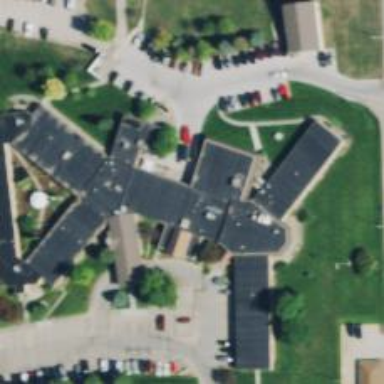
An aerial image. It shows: Nursing home.